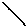
Label: line